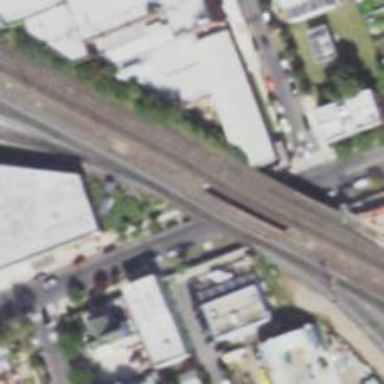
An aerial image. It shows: Railway bridge leading to railway yard.